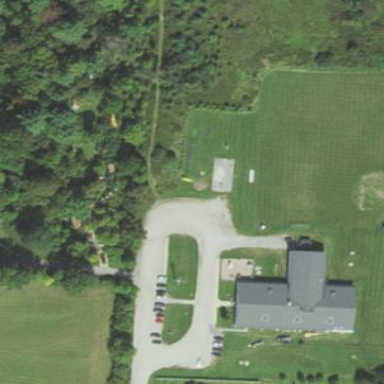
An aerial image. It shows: School.